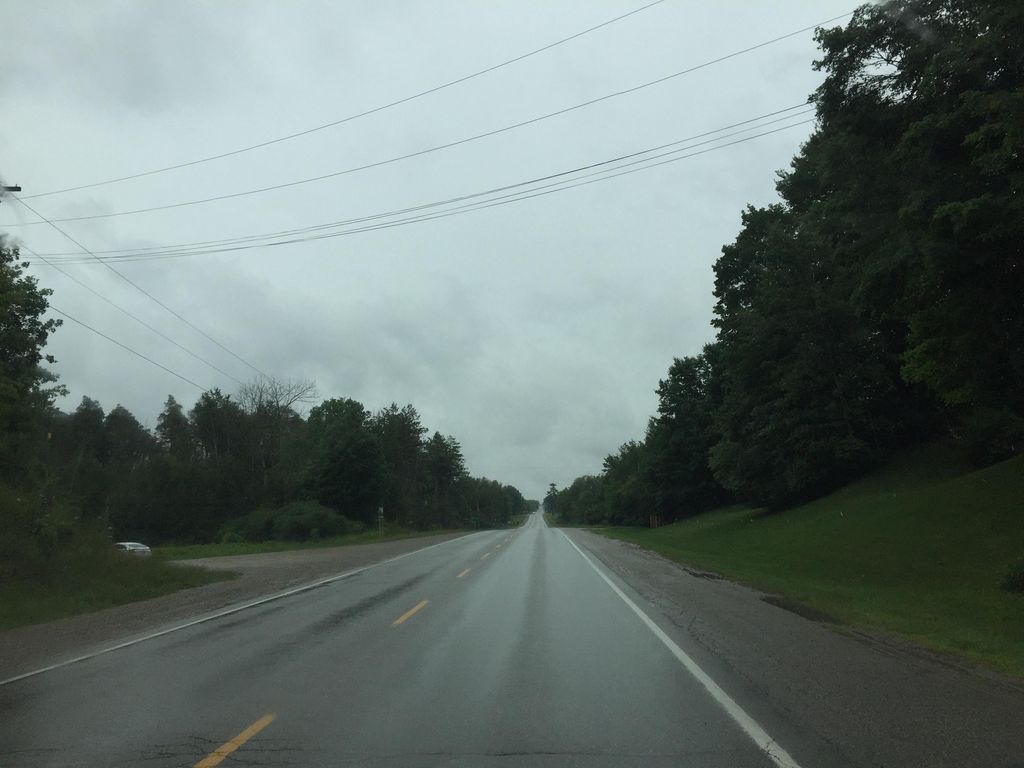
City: kitchener-waterloo